This time-frequency spectrogram was computed from a rotor test-rig vibration snapshot; brighter regions carry more energy. Based on the visible evidence, which rotor condition applies: normal, misalignment, unbalance, looseness?
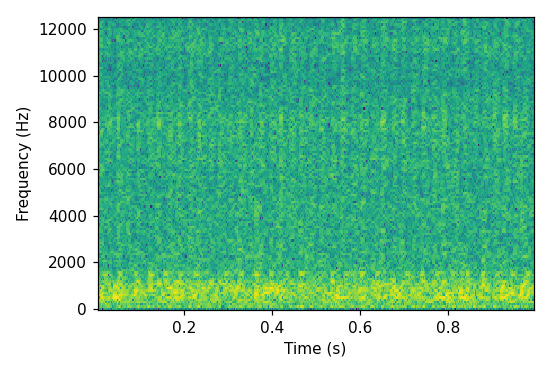
Answer: unbalance